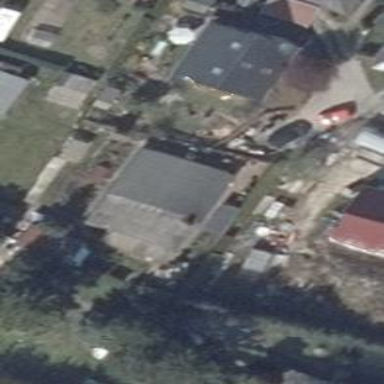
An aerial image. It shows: Gabled building with gray roof.